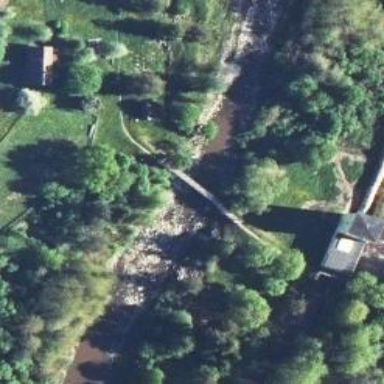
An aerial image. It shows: Footway road that includes simple-suspension bridge.